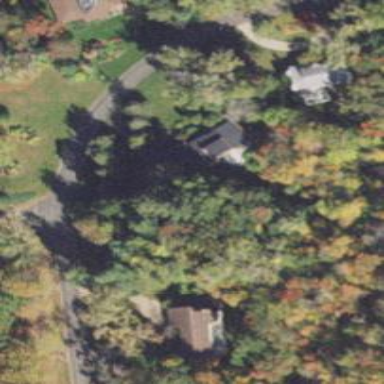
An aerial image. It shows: Residential driveway.